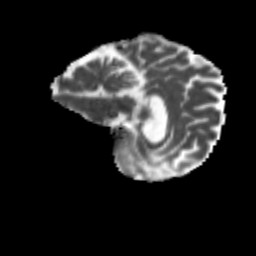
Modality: MD
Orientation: sagittal
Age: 78
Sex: female
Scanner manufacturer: siemens
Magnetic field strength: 3 T
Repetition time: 4.71 s
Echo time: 0.0906 s